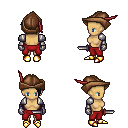
a pixel art fantasy rpg character, female body template, human, tanned skin, steel arm armor, red pants, raven long mohawk hairstyle, leather cap, metal gloves, gold boots, dagger, four views (front, back, left, right), 2x2 character sprite sheet, small pixel art, hard edges, no anti-aliasing